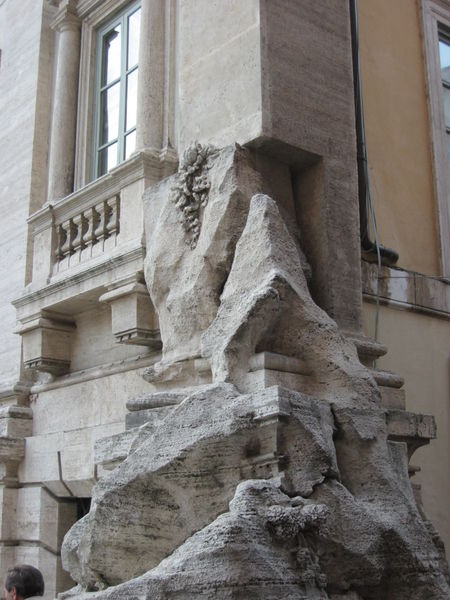
Titel: Fontana di Trevi (Trevibrunnen)
Künstler: Niccoló Salvi
Standort: Rom, Palazzo Poli (EU - I - Latium)
Schlagwörter: felsen, gestein, fenster, säulen, haus, architektur, stein, brunnen, ecke, fels, mauer, foto, rom, photo, bänder, fasade, trevi